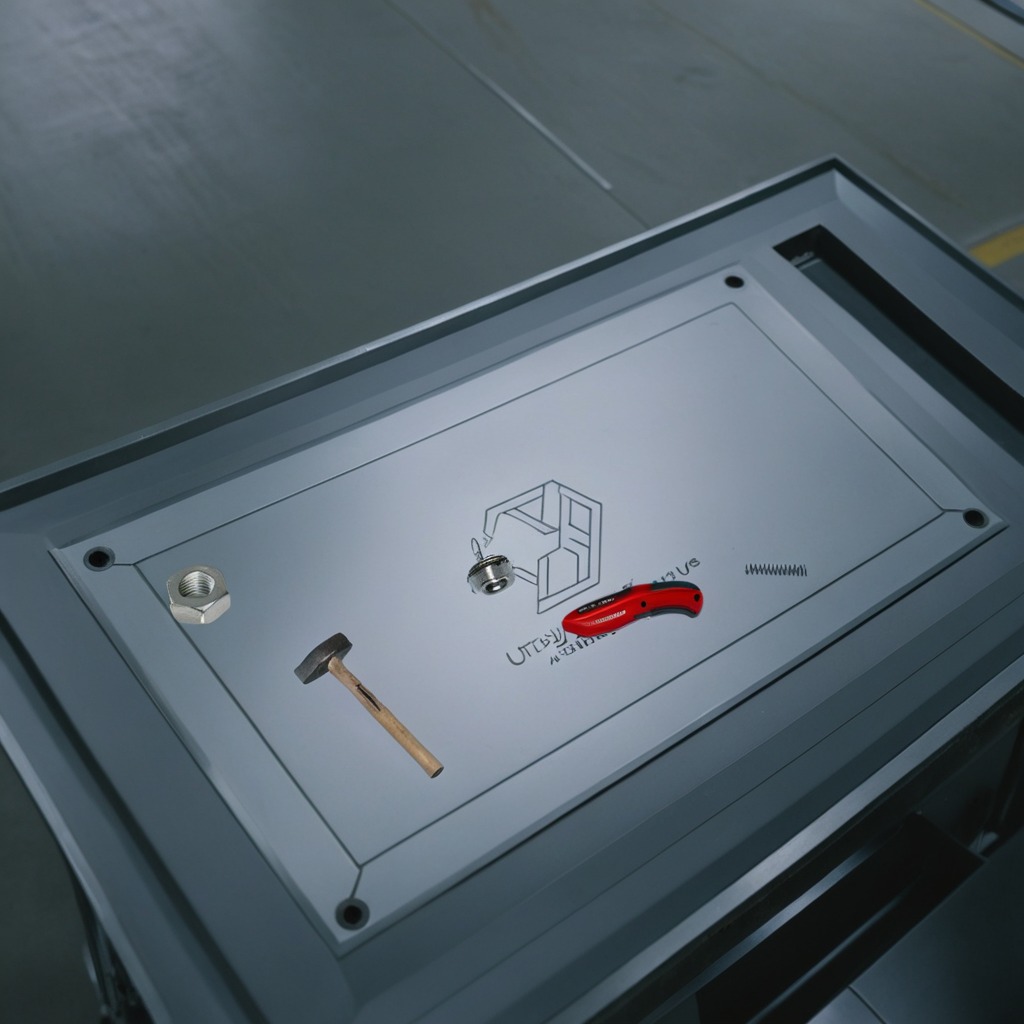
A utility knife, a metal machine screw, a hammer, a coiled metal spring, and a metal nut are lying on the toolbox surface.